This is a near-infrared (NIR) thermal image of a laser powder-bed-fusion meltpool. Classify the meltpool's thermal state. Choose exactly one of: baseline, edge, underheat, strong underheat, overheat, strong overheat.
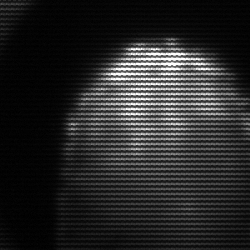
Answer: strong underheat